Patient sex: F
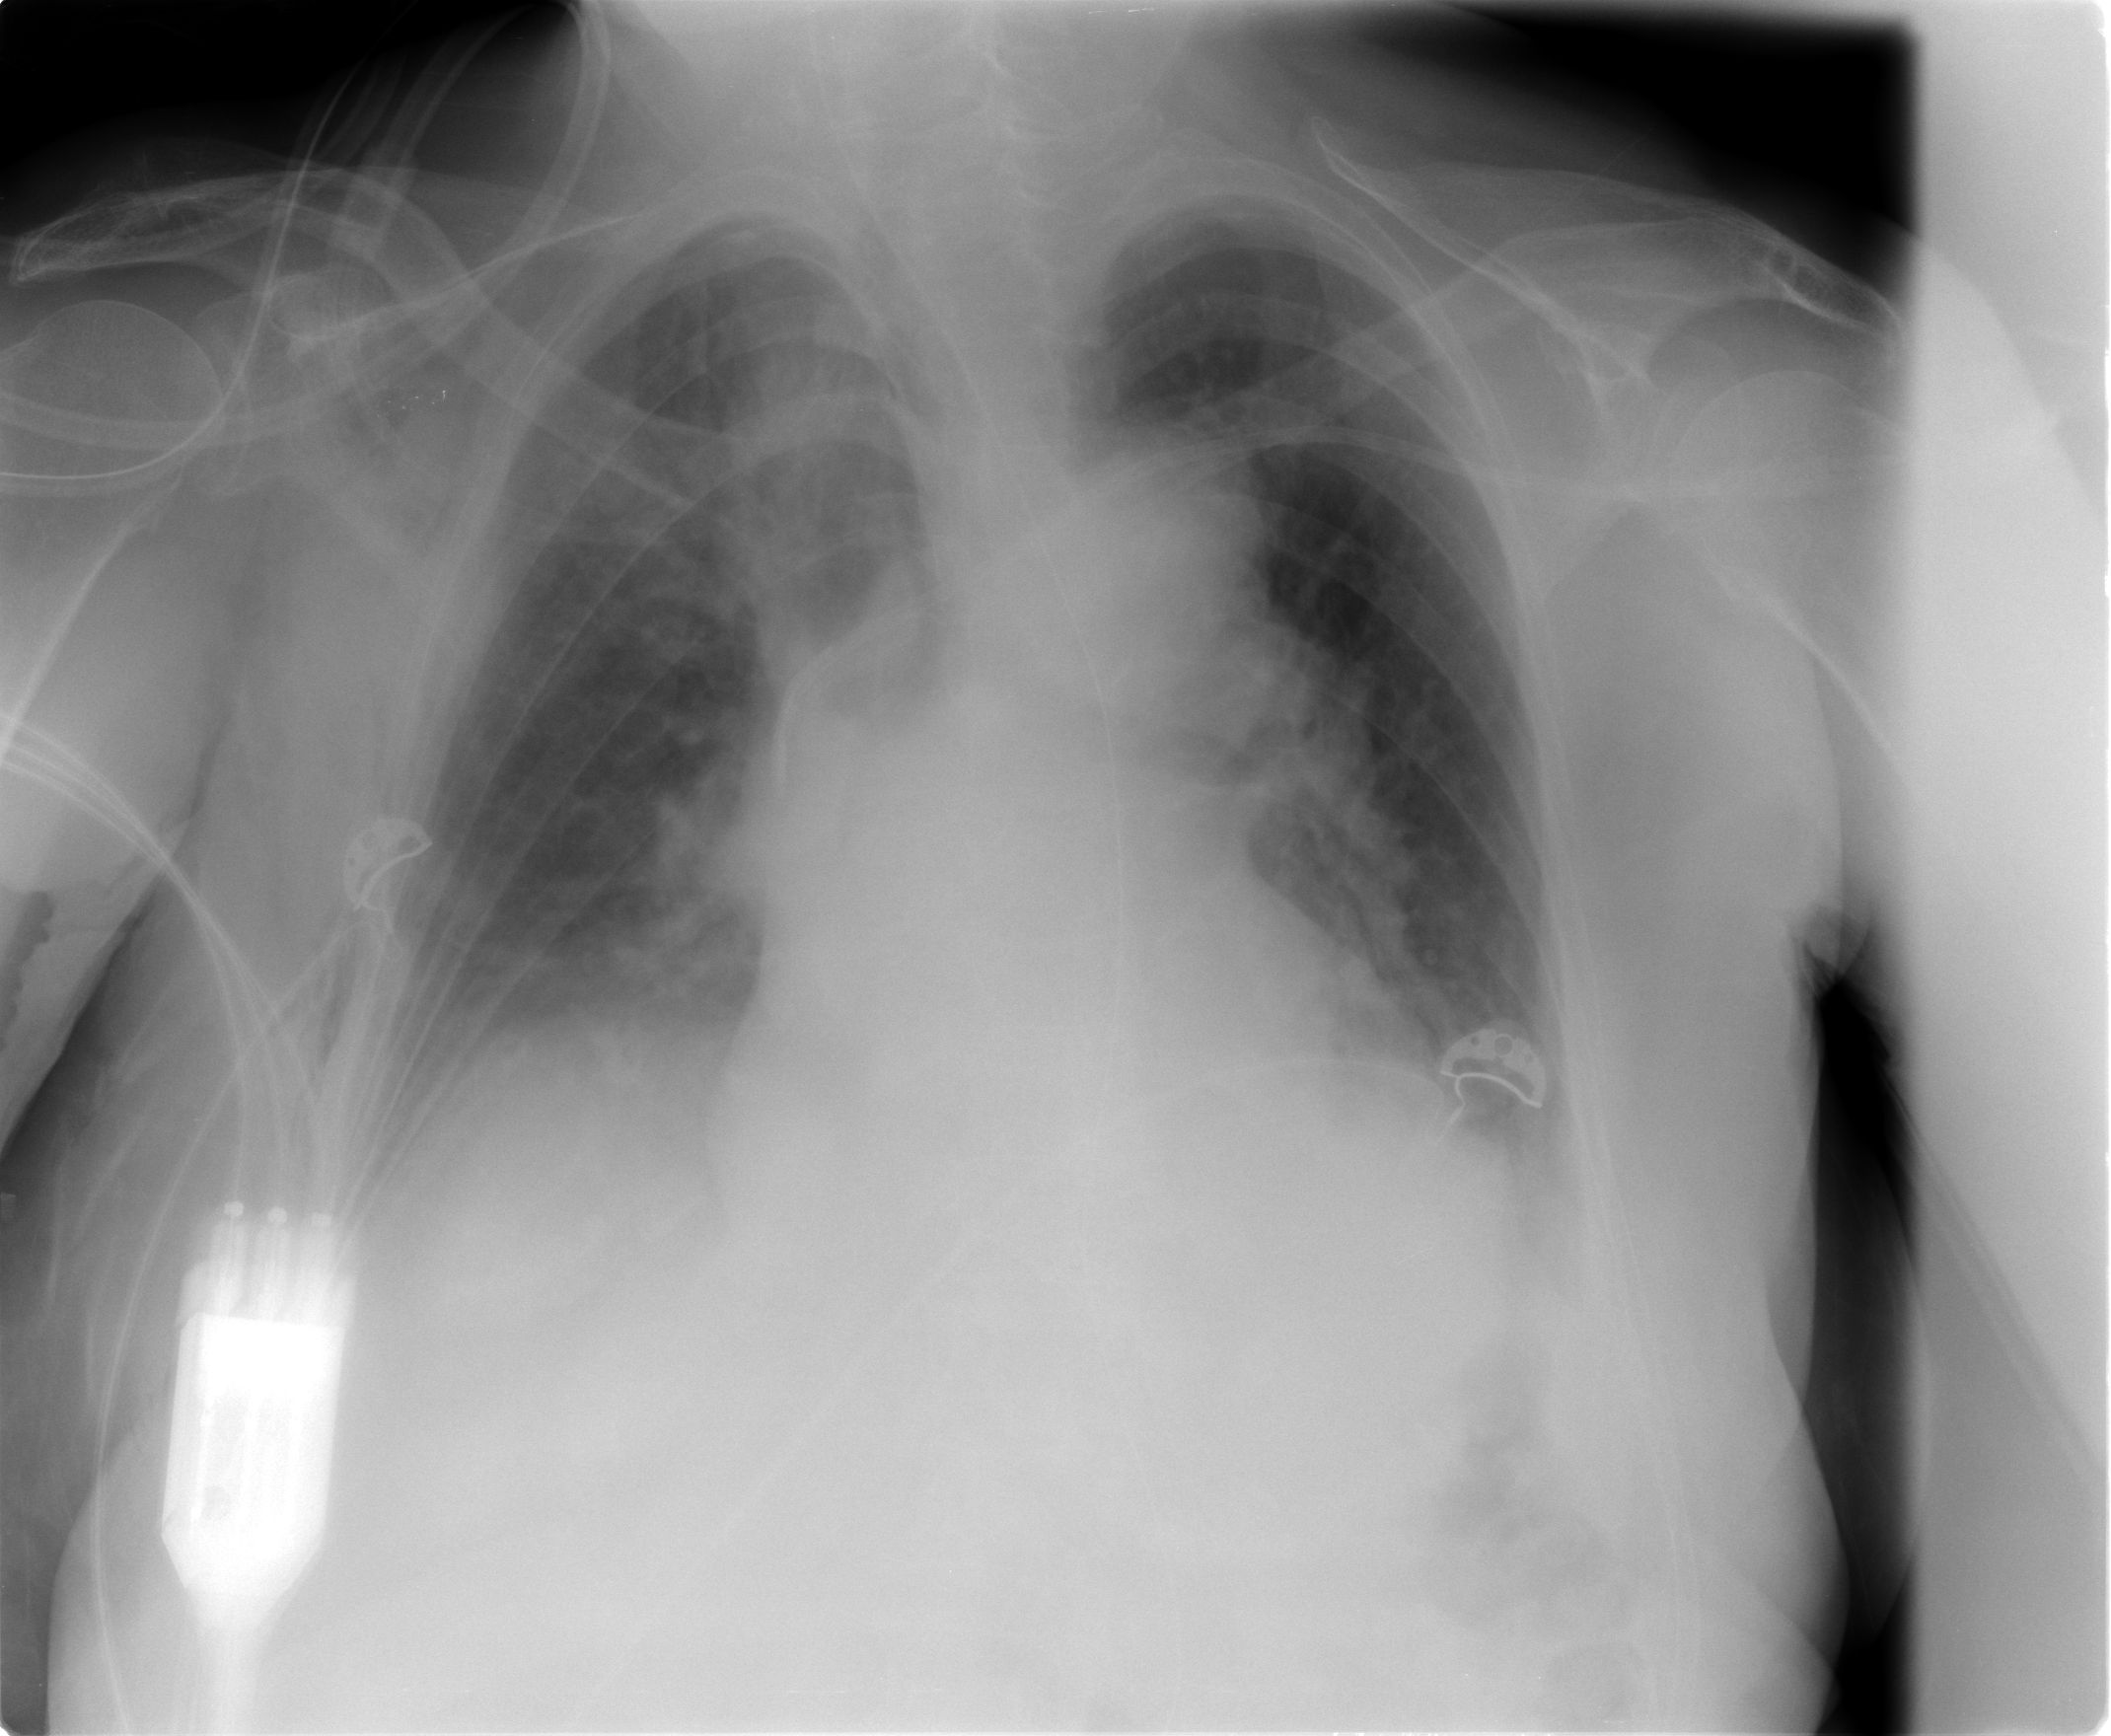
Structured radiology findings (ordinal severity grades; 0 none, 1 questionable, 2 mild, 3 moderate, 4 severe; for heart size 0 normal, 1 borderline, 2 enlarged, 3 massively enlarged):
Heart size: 2
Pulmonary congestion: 2
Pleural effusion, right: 2
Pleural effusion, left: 2
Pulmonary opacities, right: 2
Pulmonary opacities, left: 2
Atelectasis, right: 2
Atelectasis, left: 2